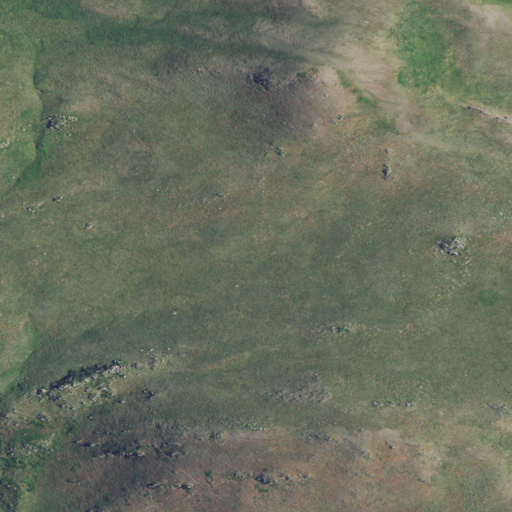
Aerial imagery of mountain in Montana named Libby Hills containing grassland and shrub